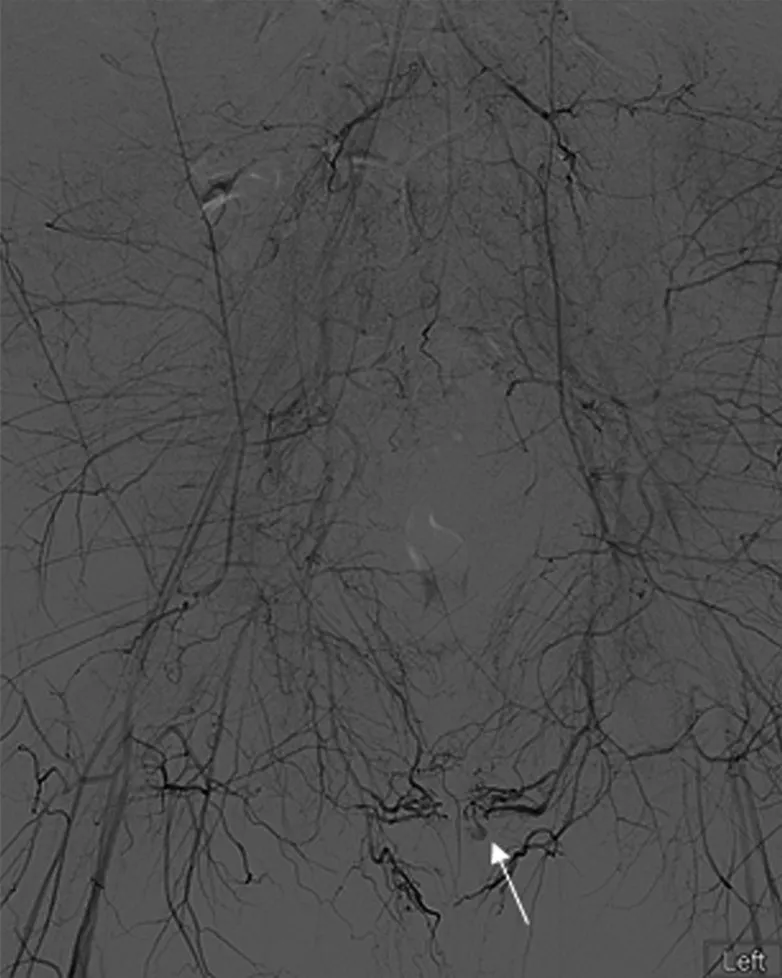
Aortogram with arrow pointing to pseudoaneurysm of the perineal branch of the left pudendal artery.
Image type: radiology (x_ray)